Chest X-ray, AP view. Patient: 27 years old, sex F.
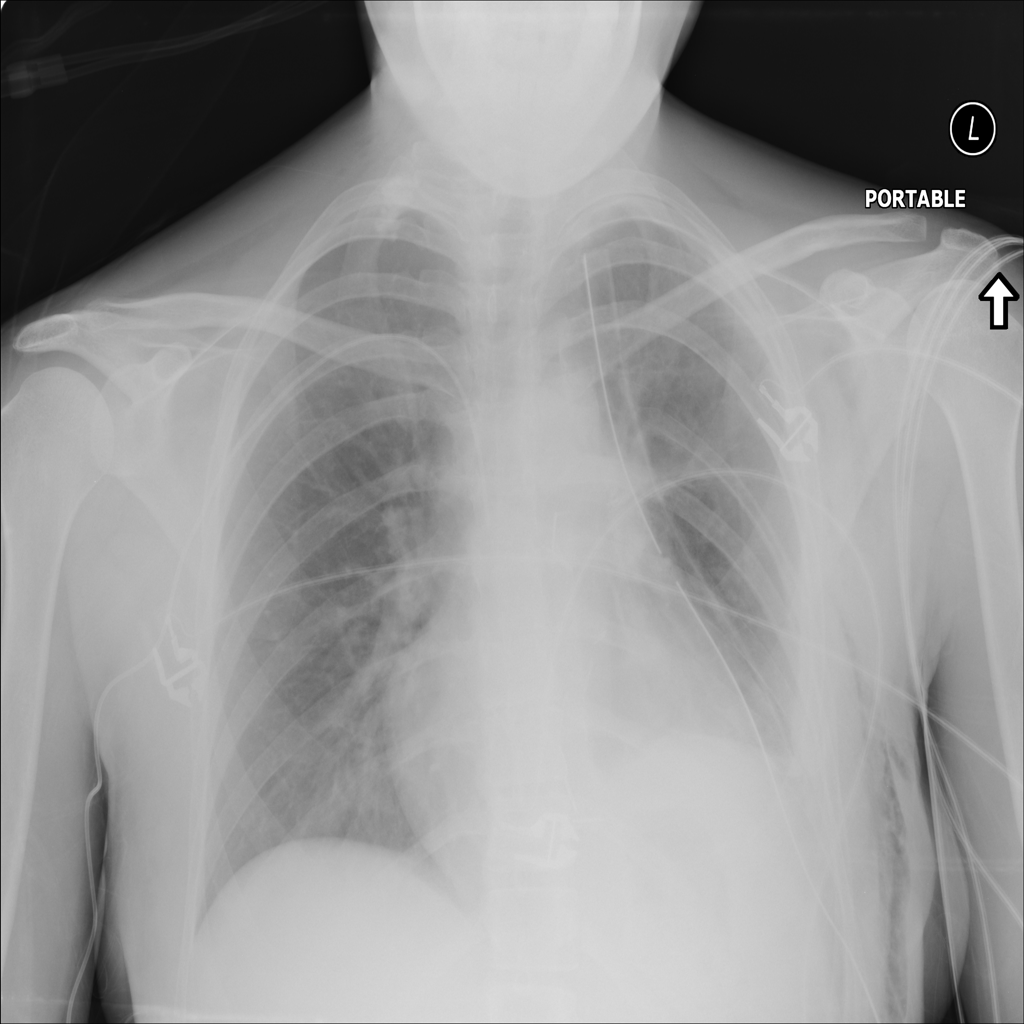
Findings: Atelectasis, Emphysema